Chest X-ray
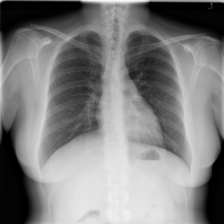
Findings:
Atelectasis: negative
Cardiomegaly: negative
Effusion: negative
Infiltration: negative
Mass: negative
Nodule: negative
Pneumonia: negative
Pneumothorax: negative
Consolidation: negative
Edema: negative
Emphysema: negative
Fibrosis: negative
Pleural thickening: negative
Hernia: negative